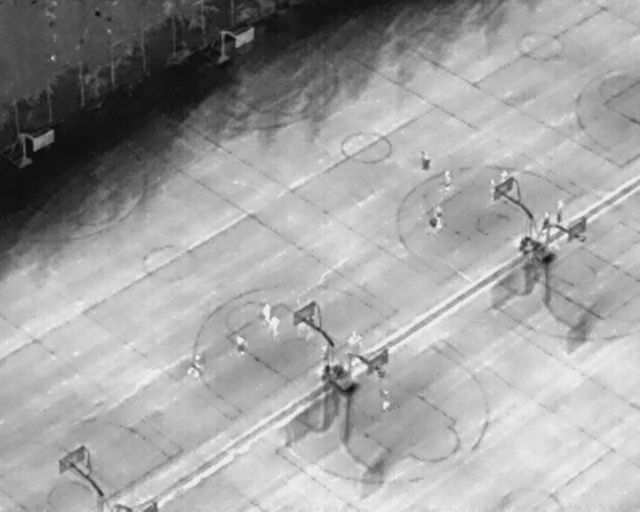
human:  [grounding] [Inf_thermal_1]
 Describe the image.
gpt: In the satellite image, there is  <ref>2 medium person </ref> <box>[[28, 70, 32, 72, 2], [58, 77, 61, 78, 2]]</box> located at bottom,  <ref>6 medium person </ref> <box>[[35, 66, 39, 68, 2], [39, 60, 43, 62, 2], [41, 62, 44, 64, 2], [64, 30, 68, 32, 2], [66, 42, 69, 44, 2], [66, 41, 70, 42, 2]]</box> located at center,  <ref>2 medium person </ref> <box>[[68, 34, 71, 36, 2], [85, 40, 89, 41, 2]]</box> located at right,  <ref>1 small person </ref> <box>[[75, 35, 78, 37, 2]]</box> located at right.